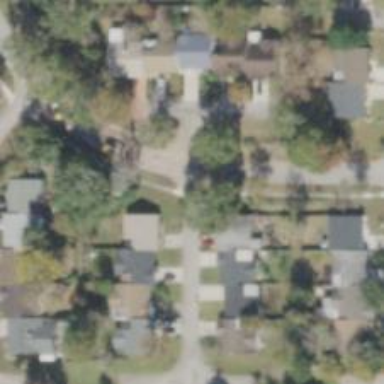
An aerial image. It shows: Residential road.